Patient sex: M
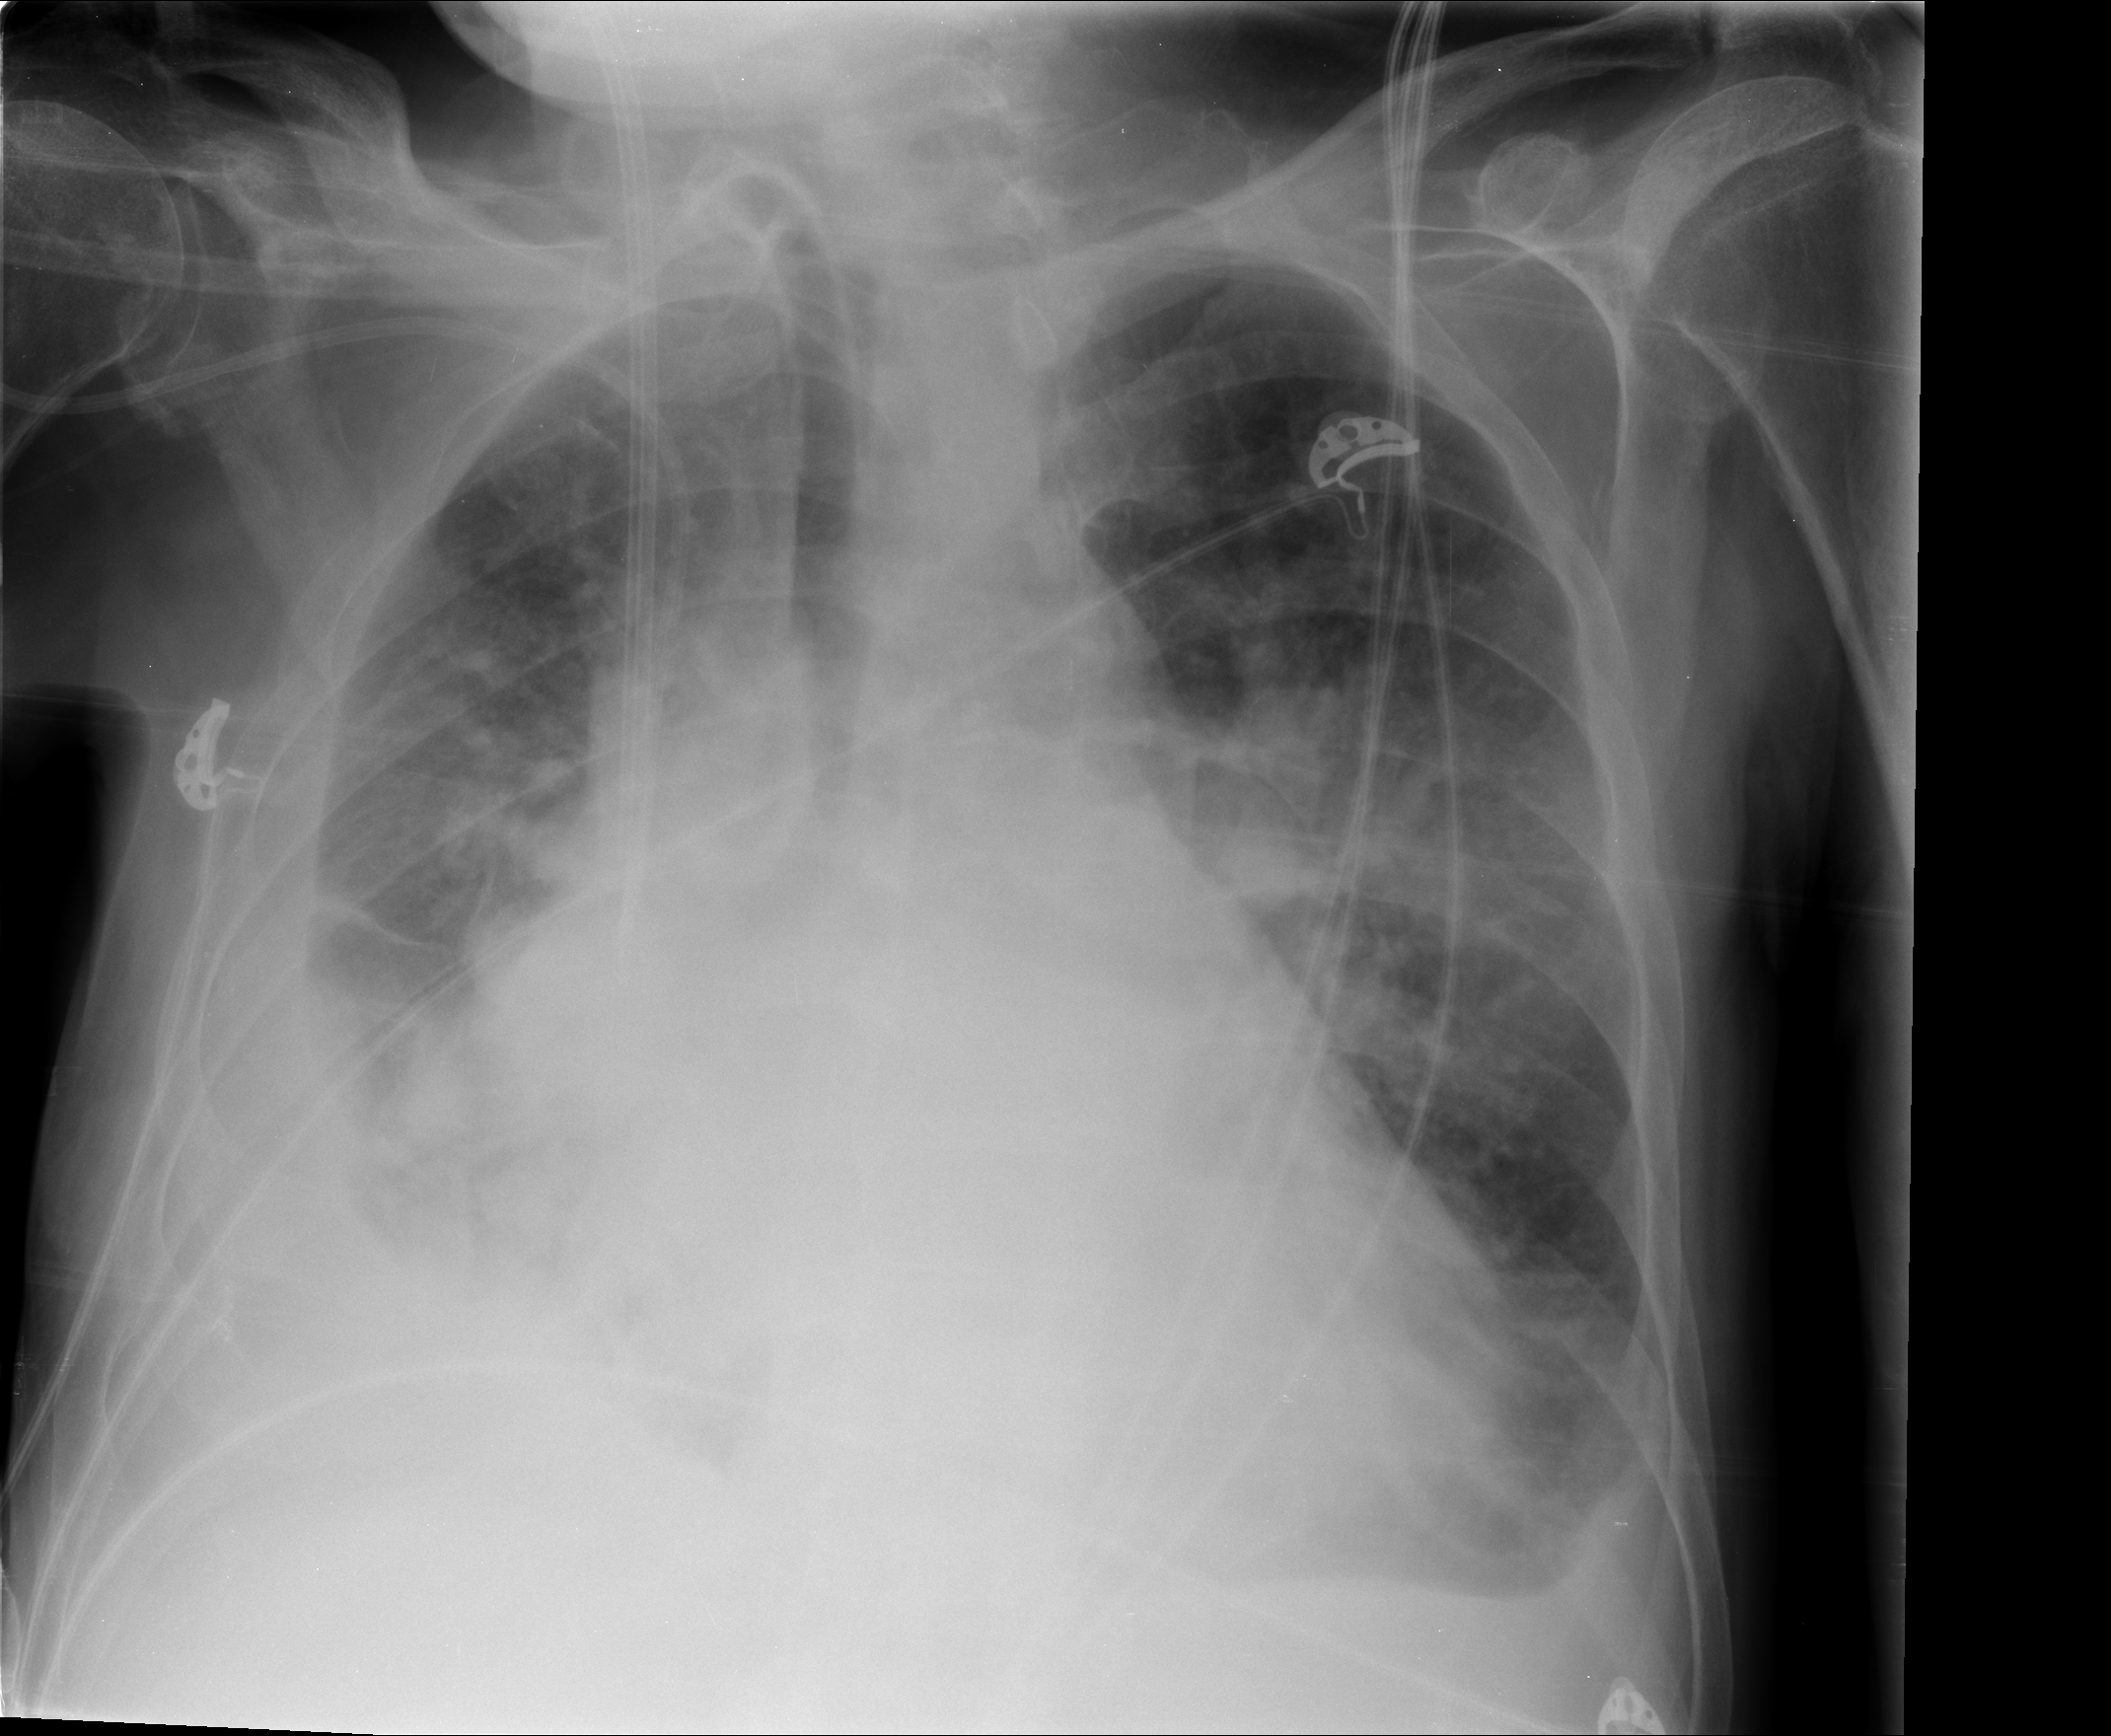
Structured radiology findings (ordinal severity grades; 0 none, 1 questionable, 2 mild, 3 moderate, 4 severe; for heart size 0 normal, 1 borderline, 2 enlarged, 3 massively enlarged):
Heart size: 2
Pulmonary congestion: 2
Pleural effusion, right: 3
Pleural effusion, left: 2
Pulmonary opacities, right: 3
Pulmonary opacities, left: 3
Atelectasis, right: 3
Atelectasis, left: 2